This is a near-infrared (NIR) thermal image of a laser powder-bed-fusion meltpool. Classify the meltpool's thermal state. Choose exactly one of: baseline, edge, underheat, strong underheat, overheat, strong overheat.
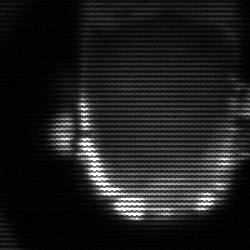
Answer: baseline